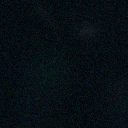
Screen state: off